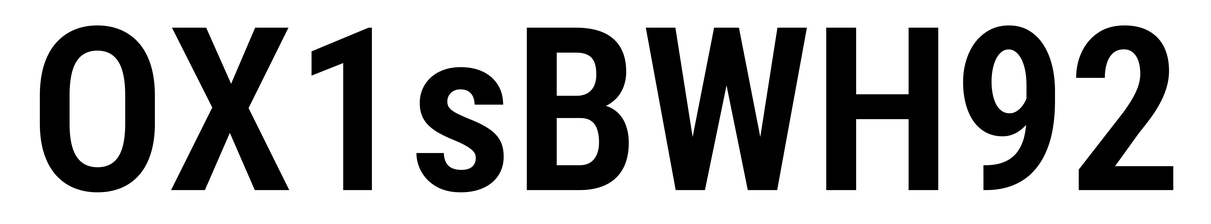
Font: Roboto_Condensed_SemiBold